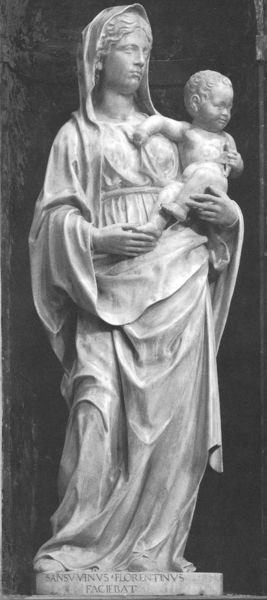
Titel: Madonna mit dem Kind
Künstler: Andrea Sansovino
Standort: Genua, Dom, Capella di S. Giovanni Battista (EU - I)
Schlagwörter: hand, schatten, weiß, brust, finger, frau, haar, kleid, marmor, schwarz, blick, schleier, tuch, falten, halten, sockel, stehen, stein, kirche, figur, gewand, mantel, kind, skulptur, statue, schrift, inschrift, foto, fotografie, nische, fuss, christus, jesus, maria, madonna, kapuze, latein, amdnna